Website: crate-barrel
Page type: address-validator
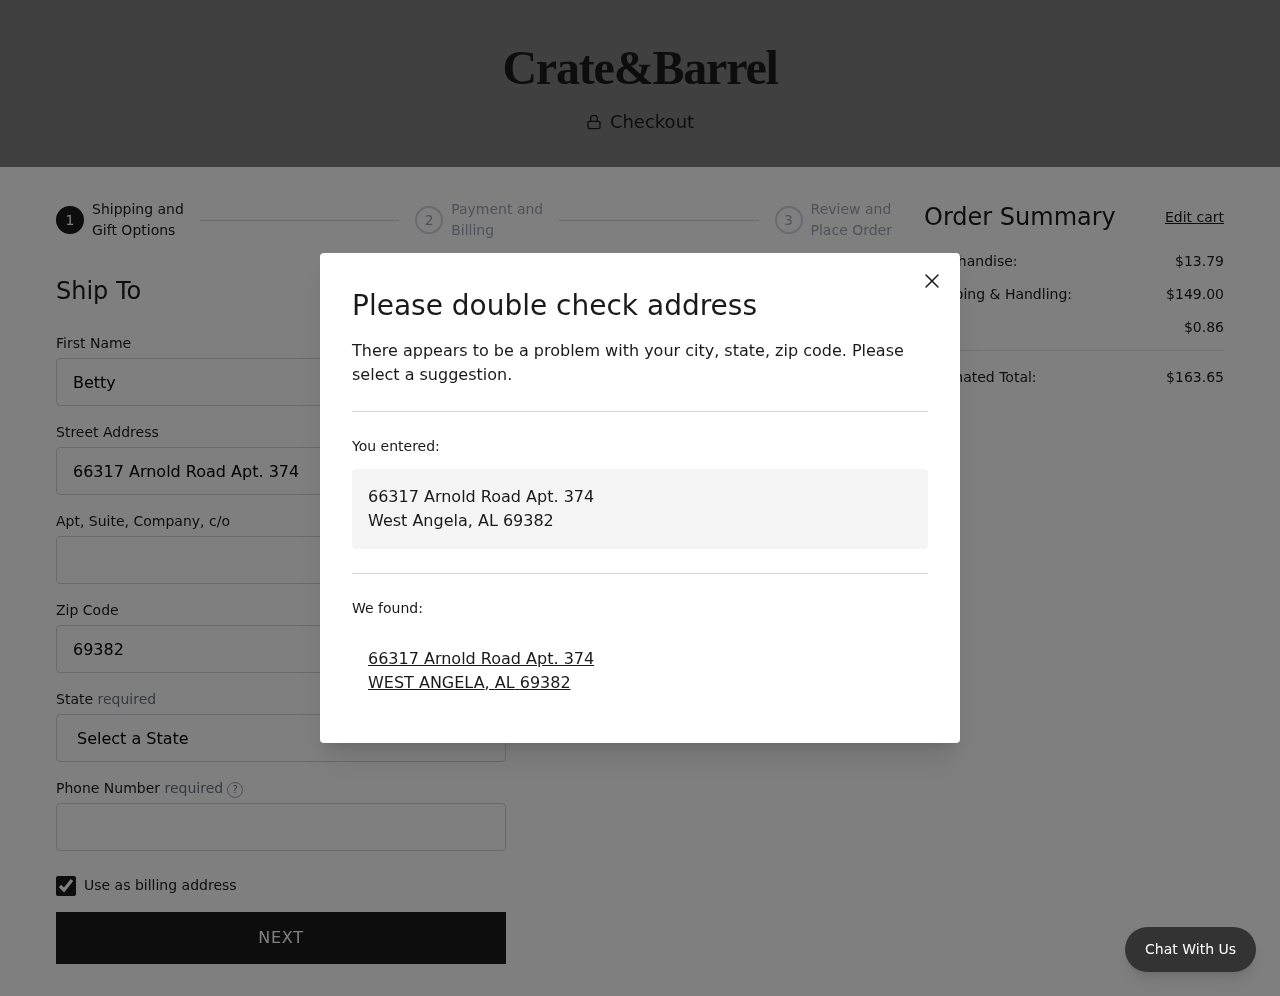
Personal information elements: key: PII_CITY
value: West Angela
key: PII_CITY
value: WEST ANGELA
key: PII_FIRSTNAME
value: Betty
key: PII_PHONE
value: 2418931075
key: PII_POSTCODE
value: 69382
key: PII_STATE
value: Alabama
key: PII_STATE_ABBR
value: AL
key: PII_STREET
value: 66317 Arnold Road Apt. 374
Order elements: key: ORDER_SUBTOTAL
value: $13.79
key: ORDER_SHIPPING_COST
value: $149.00
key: ORDER_TAX
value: $0.86
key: ORDER_TOTAL
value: $163.65